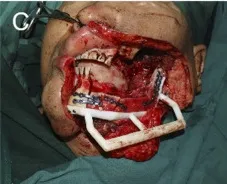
(C) Fibula positioning.
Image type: medical_photograph (other_medical_photograph)